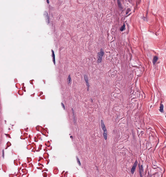
Tumor epithelial tissue: no
Tumor-associated stroma tissue: yes
Normal tissue: no